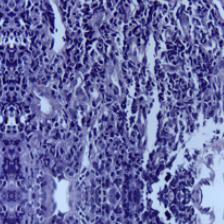
Diagnosis: OSCC